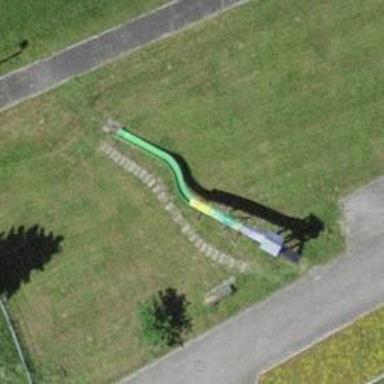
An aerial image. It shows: Playground featuring slide.